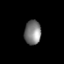
Tissue: prostate
Cell type: T cells
Senescence score: 0.3277
Nuclear area (px): 397
Mean DAPI intensity: 124.212